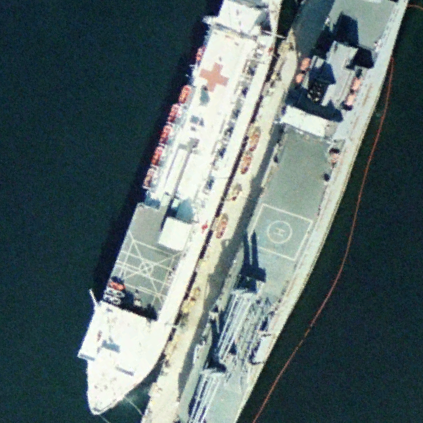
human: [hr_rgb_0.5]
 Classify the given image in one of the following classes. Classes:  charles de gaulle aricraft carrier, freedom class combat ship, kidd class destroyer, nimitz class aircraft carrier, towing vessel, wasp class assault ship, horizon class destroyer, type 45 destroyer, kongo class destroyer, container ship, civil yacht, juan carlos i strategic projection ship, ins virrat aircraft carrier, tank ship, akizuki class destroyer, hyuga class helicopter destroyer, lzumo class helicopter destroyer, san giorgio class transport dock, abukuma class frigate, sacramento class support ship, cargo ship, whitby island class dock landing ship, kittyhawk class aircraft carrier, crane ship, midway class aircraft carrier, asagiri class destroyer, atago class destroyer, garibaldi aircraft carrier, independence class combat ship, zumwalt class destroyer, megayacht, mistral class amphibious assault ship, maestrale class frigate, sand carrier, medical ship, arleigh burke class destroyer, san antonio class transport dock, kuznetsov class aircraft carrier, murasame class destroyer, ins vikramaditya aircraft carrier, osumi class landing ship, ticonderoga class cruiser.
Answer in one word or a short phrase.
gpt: Medical ship